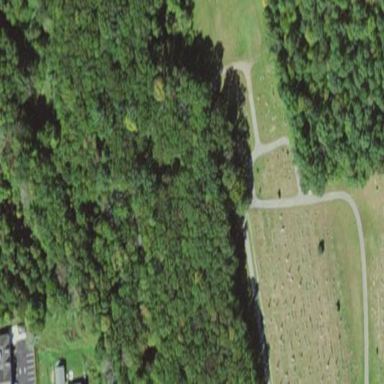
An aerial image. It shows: Cemetery area categorized as "Cemetery".